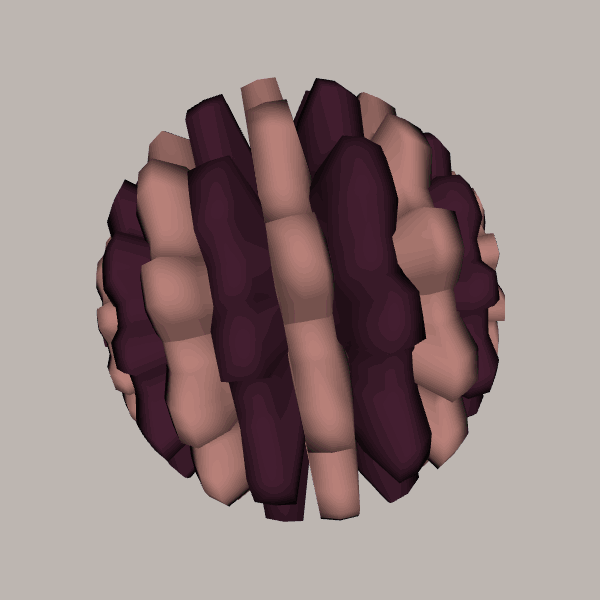
Background: light